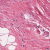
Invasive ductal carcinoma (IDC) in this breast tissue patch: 0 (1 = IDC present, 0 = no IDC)